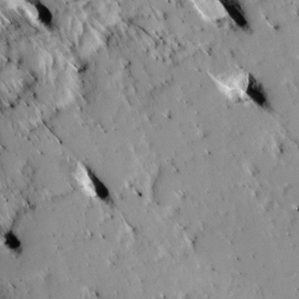
Label: non_frost